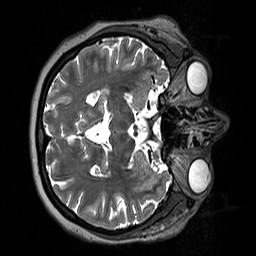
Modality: T2w
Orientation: axial
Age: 32
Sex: female
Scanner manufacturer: siemens
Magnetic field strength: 3 T
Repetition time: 3.2 s
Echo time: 0.412 s